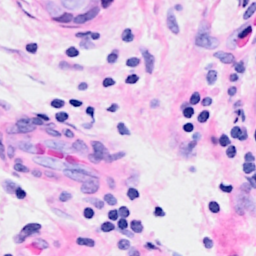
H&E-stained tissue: Breast